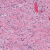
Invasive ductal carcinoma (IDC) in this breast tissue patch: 1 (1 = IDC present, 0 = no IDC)